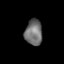
Tissue: lung
Cell type: Epithelial cells
Senescence score: 0.1981
Nuclear area (px): 436
Mean DAPI intensity: 111.33